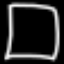
Label: square